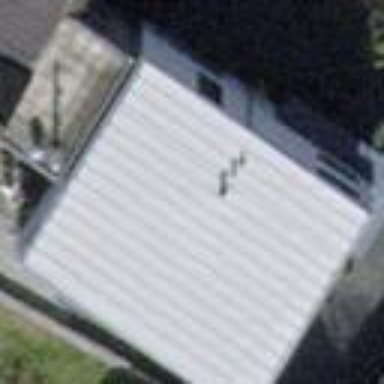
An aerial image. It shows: Grey building with flat grey roof.